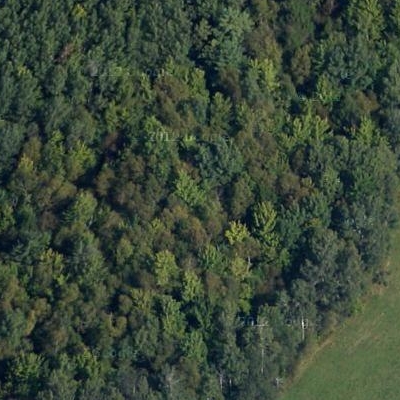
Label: Forest